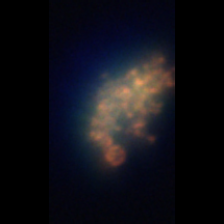
Taxon: Unknown_detritus
Group: Unknown